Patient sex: M
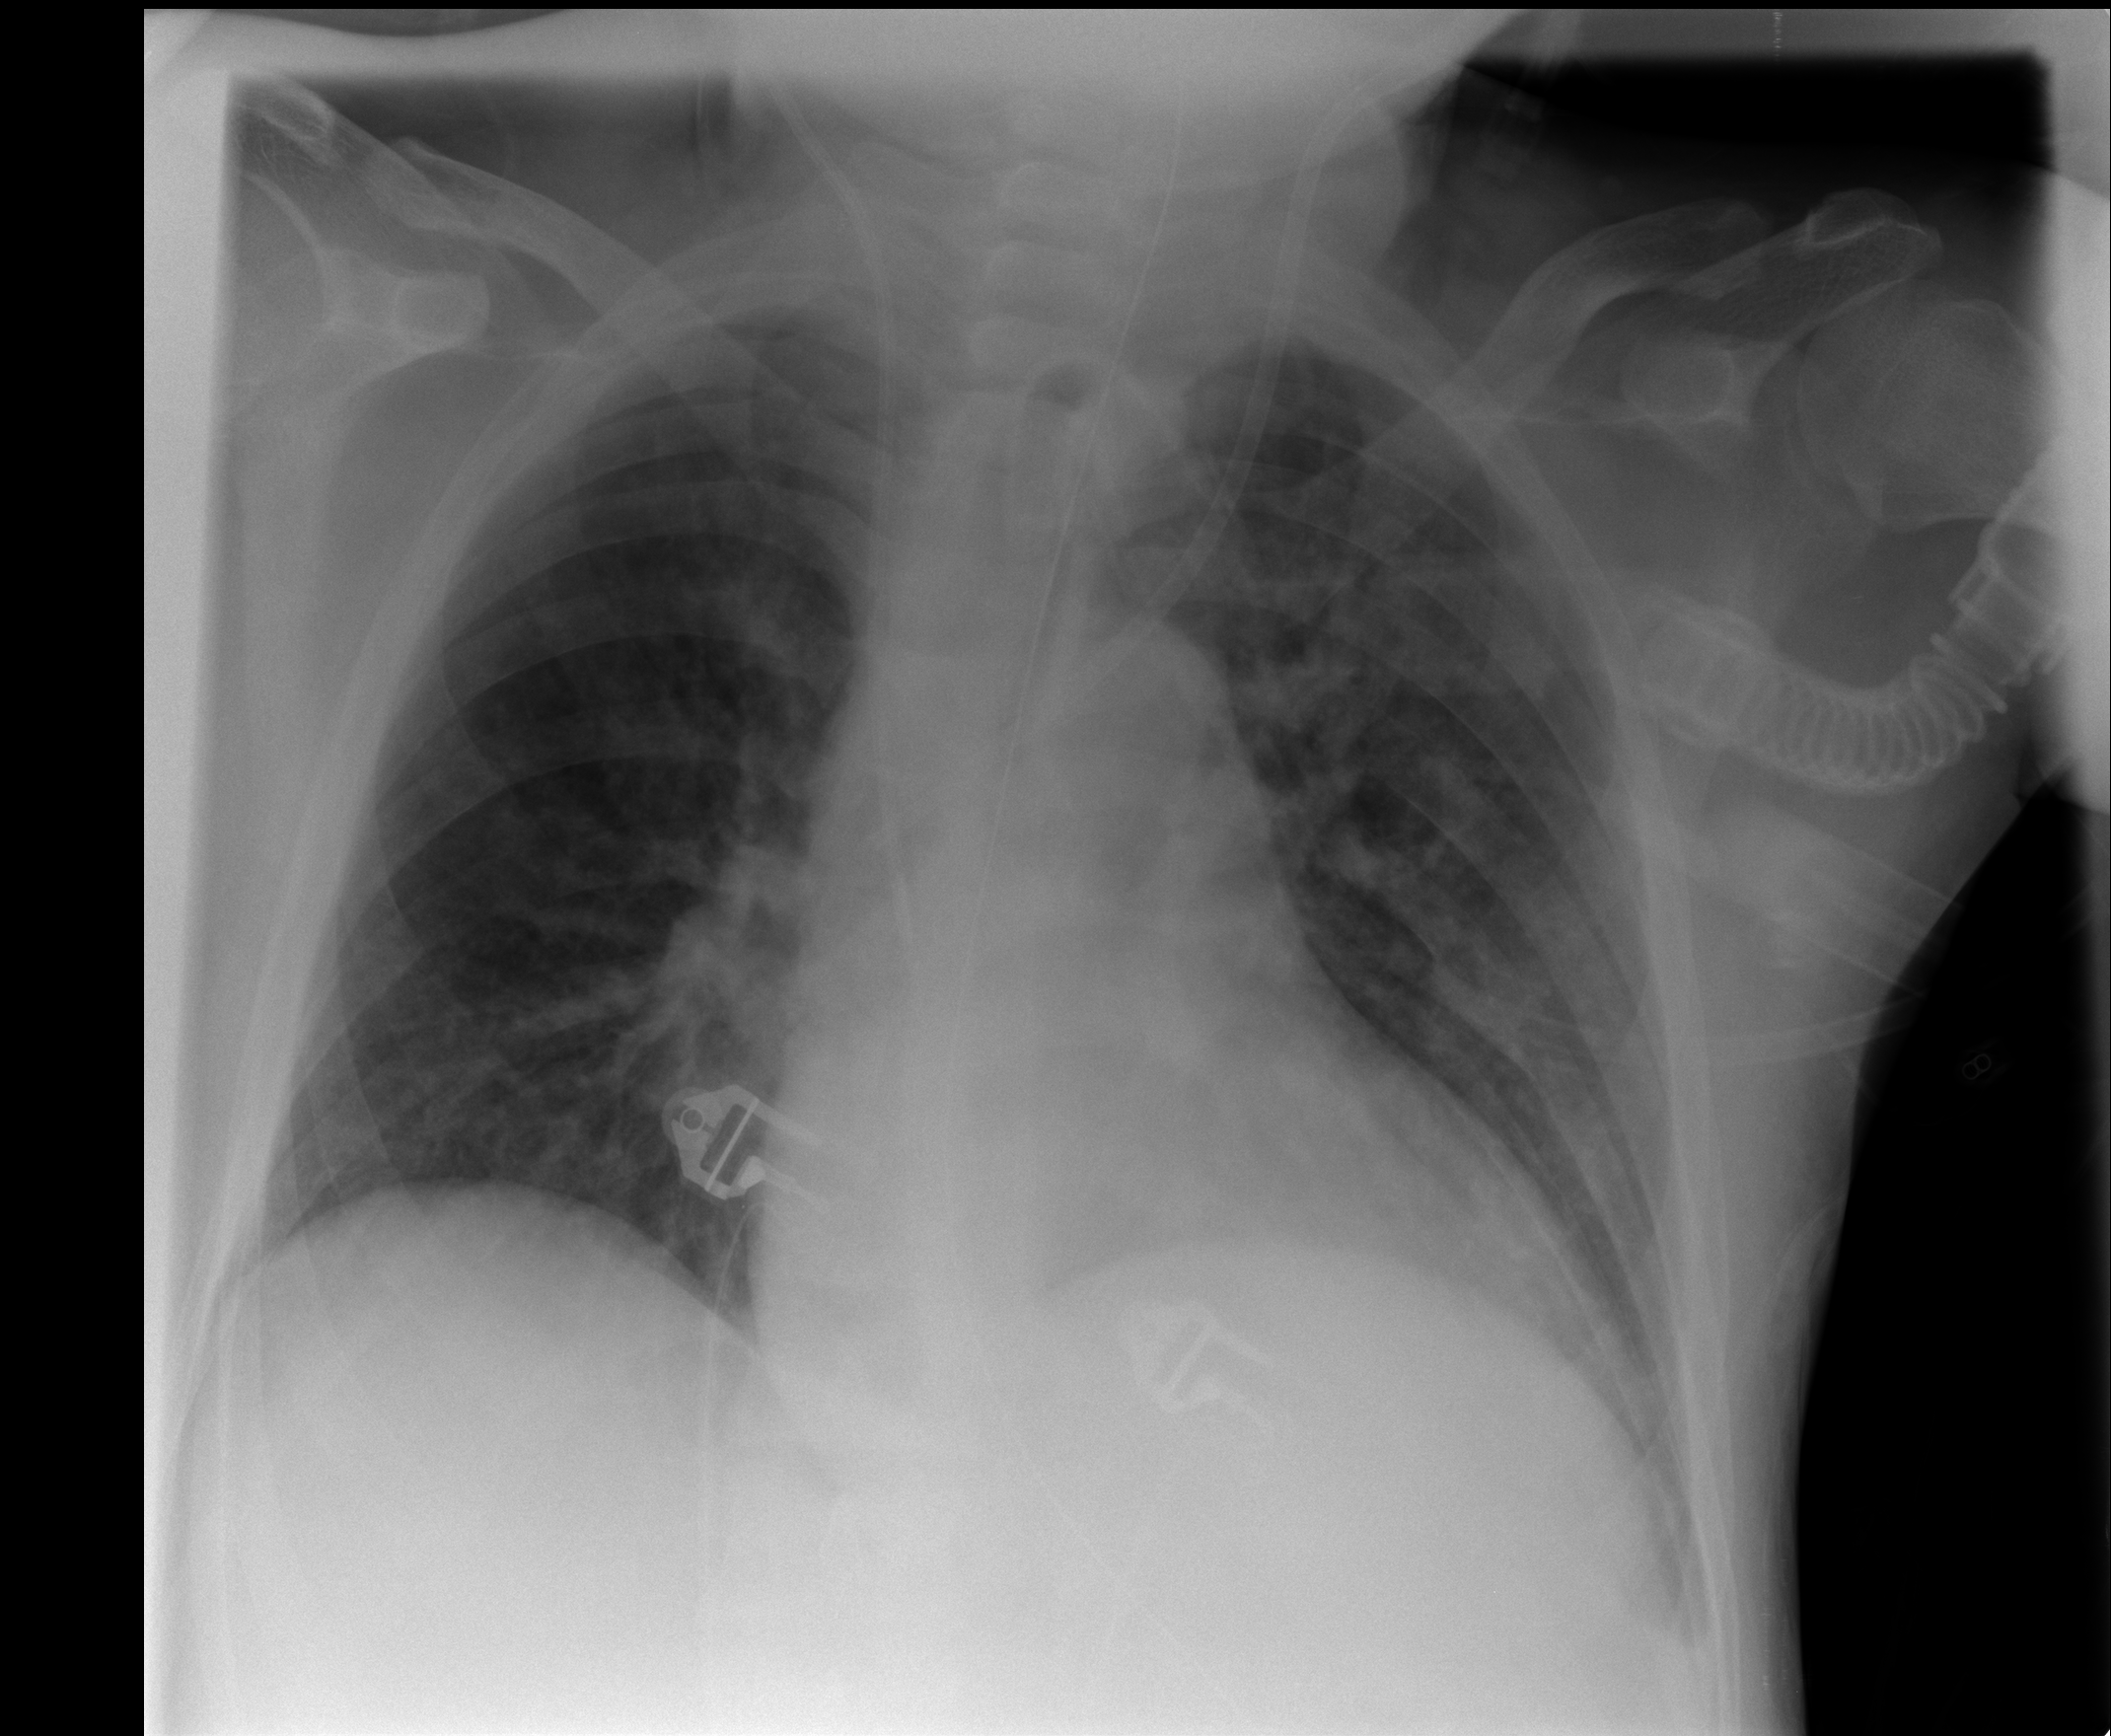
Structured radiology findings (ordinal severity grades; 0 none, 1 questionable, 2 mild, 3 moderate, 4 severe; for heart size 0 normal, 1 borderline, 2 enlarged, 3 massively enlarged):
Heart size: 2
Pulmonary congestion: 2
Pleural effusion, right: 0
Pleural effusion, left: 0
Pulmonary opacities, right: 0
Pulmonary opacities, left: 3
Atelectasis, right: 2
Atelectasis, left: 2